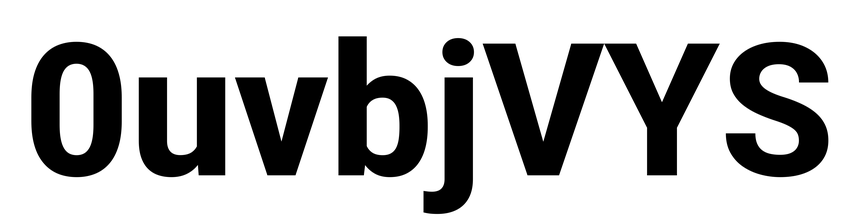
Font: Roboto_ExtraBold